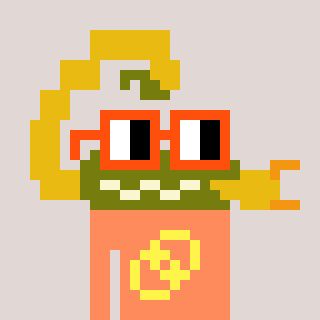
a pixel art character with square orange glasses, a scorpion-shaped head and a peachy-colored body on a warm background